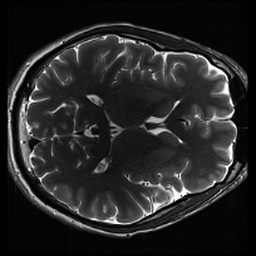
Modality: inplaneT2
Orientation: axial